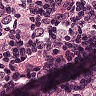
Metastatic tissue present: yes